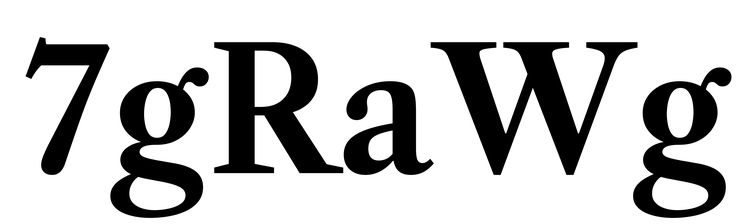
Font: LibreCaslonText_SemiBold